Brain MRI study timepoint: followup_recurrence
T1CE (contrast-enhanced T1) slice:
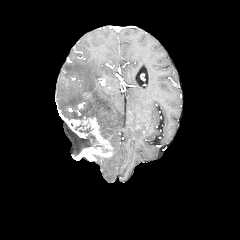
T2-FLAIR slice:
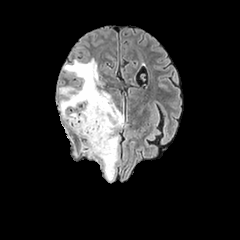